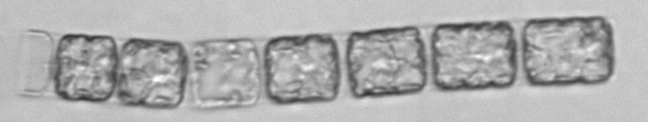
Label: Lauderia_annulata